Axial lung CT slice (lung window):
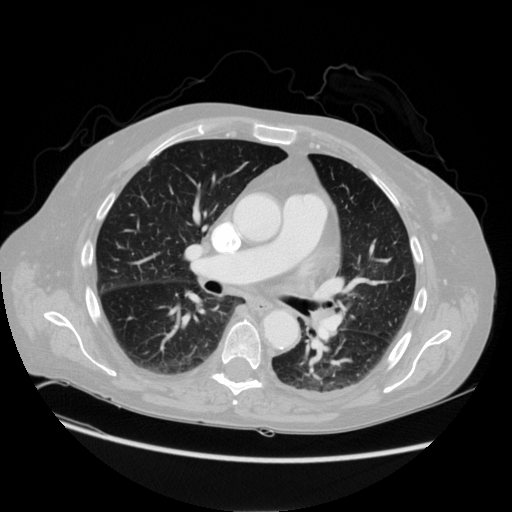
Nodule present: no